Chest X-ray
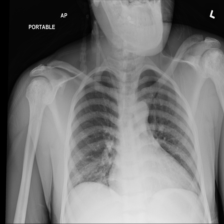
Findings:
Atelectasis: negative
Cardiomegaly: negative
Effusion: negative
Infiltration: negative
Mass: negative
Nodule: negative
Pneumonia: negative
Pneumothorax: negative
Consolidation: negative
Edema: negative
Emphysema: negative
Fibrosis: negative
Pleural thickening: negative
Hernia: negative